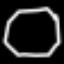
Label: octagon